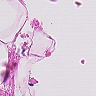
Metastatic tissue present: no